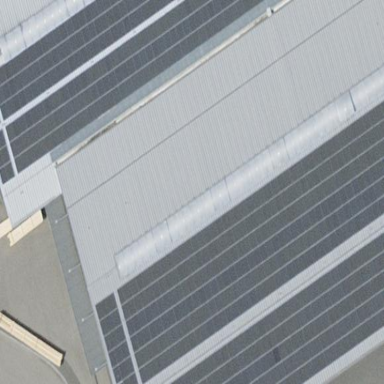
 consisting of solar photovoltaic panels."